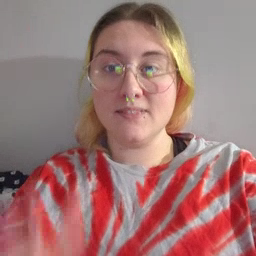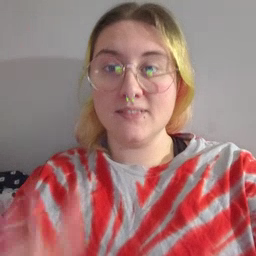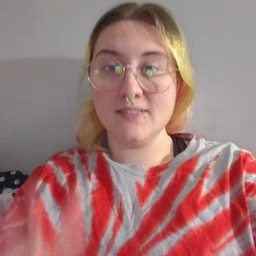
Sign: hat